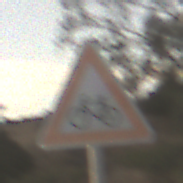
Verkehrszeichen: RadverkehrRechts
Umgebung: Outdoor, RoadRail
Tageszeit: SunriseSunset
Wetter: PartlyCloudy
Licht: Natural
Jahreszeit: NotSpecified
Kontrast: LowContrast